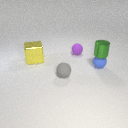
small gray rubber sphere in front of small blue rubber sphere